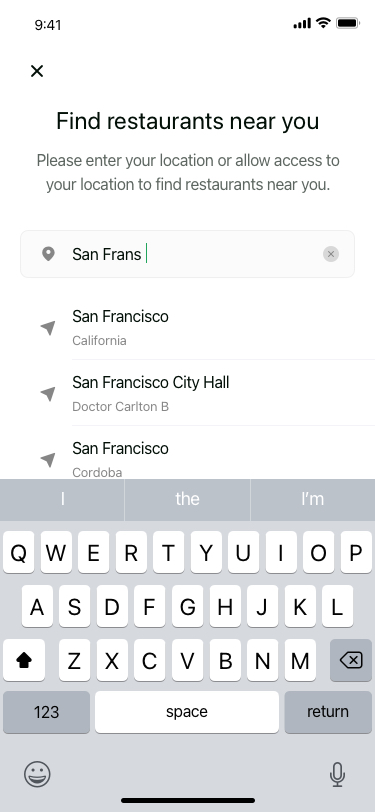
Text in this UI design:
Find restaurants near you
Please enter your location or allow access to your location to find restaurants near you.